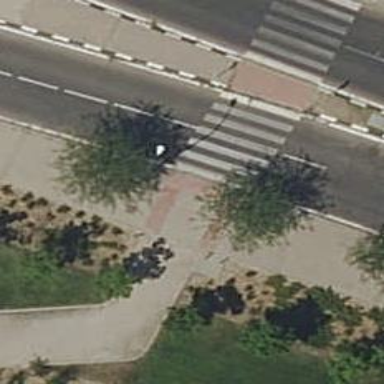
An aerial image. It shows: Marked crossing on the road.